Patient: sex F, age 63
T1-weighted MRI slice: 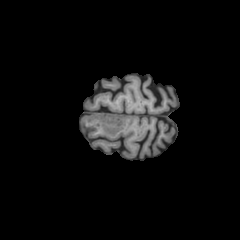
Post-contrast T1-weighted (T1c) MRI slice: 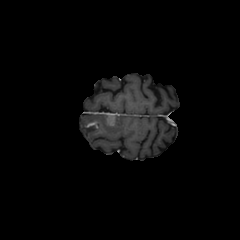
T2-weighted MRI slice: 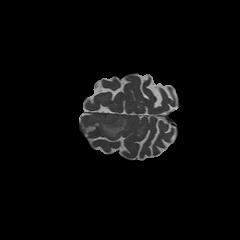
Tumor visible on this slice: yes
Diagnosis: Glioblastoma, IDH-wildtype
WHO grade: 4